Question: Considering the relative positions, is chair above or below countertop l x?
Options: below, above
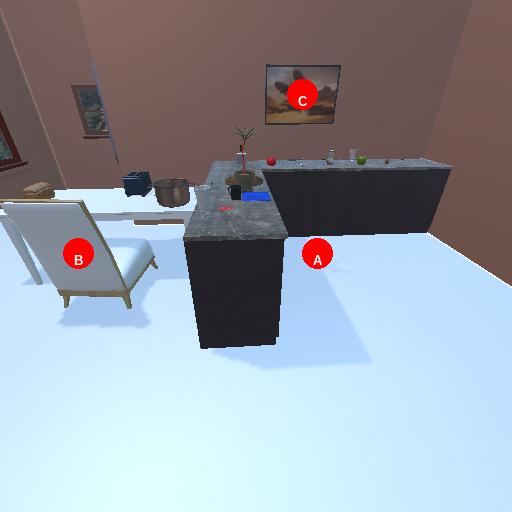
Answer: below